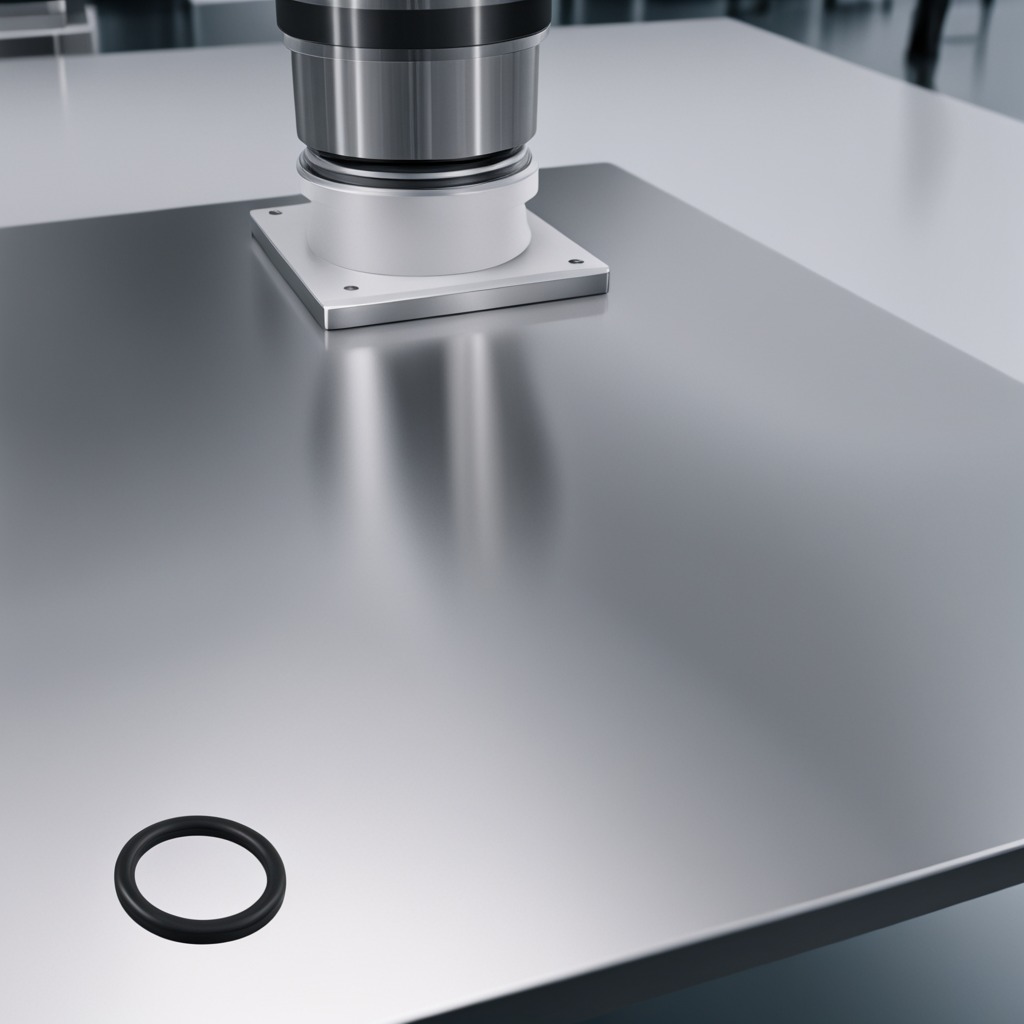
A rubber O-ring is lying on the stainless steel table in a high-end prototyping lab.